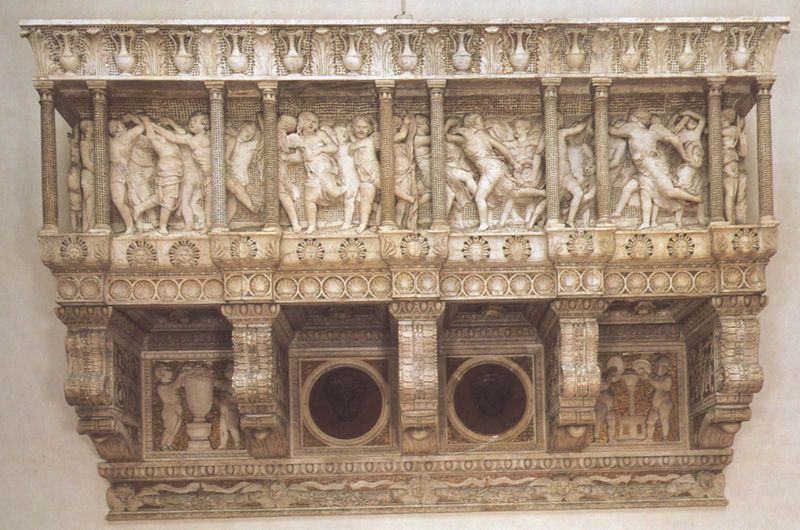
Titel: Cantoria
Künstler: Donatello
Institution: Florenz, Museo dell´Opera del Duomo
Schlagwörter: kämpfer, weiß, frauen, menschen, blumen, holz, marmor, männer, szene, säulen, architektur, rahmen, portrait, sonne, klassizismus, kinder, kreis, rund, tondo, amphoren, engel, vase, relief, fassade, ornamente, verzierung, stuck, vasen, foto, fotografie, antike, deko, altar, architrav, schnitzerei, sims, doppelsäulen, gesims, sarg, kanzel, tempel, putten, träger, möbelstück, elfenbein, ebenen, gedrängt, releif